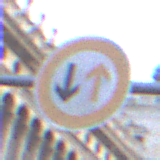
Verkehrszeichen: VorrangDesGegenverkehrs
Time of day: SunriseSunset
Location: Outdoor (Urban)
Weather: PartlyCloudy
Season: NotSpecified
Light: Natural